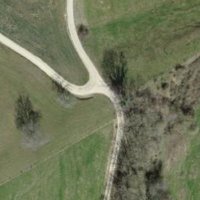
EUNIS habitat code: 52
Species observed at this site:
Tettigonia viridissima